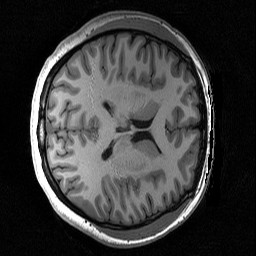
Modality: T1w
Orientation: axial